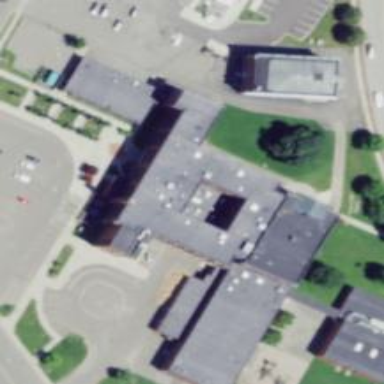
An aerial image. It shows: School.